Question: So, I have a data frame in R with node number and Lat, Long of different points.
Sample data for it:
'''
library(tidyverse)
set.seed(4)
node <- seq(1, 10)
lat <- runif(10, 77, 78)
long <- runif(10, 22, 23)
df <- data.frame(node, lat, long)
ggplot()+
geom_point(aes(x=long, y=lat))+
geom_text(aes(x=long, y=lat, label=node), size=5)
'''
[
Now I have a list with the routes like this:
'''
route <- c(1,6,2,3,1,10,4,1,5,8,1,3,7,1)
'''
Based on the order of the route, I want to draw arrows on the previous plot, so that it will look something like this:
<URL>
How can it be done? I could use geom_path but it will give the order based on the order of the data frame. Also if different colours can be added for the different routes like 1->6->2->3->1 in one colour, 1->5->8->1 in another then it will be better. But at the time the arrow can be sufficient.
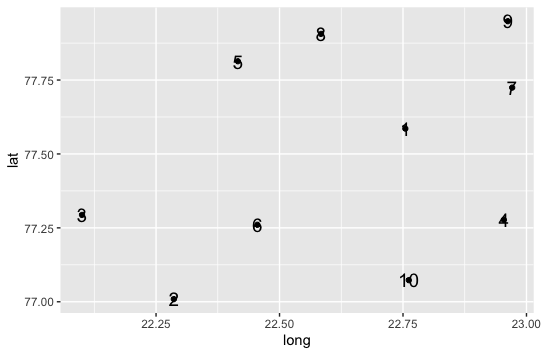
Answer: I came up with a very similar answer to the one Ben provided, just with a more flexible way of defining the coloring groups whenever the start position is 1 (this part could probably be a one liner, but I couldn't figure it out quickly) and using 'joins' to get the start and end segment positions.
Your code with the amended route:
'''
library(tidyverse)
set.seed(4)
node <- seq(1, 10)
lat <- runif(10, 77, 78)
long <- runif(10, 22, 23)
df <- data.frame(node, lat, long)
route <- c(1,6,2,3,1,10,4,1,5,8,1,9,7,1)
'''
Creating the segment dataframe:
'''
df2 = tibble(start = route, end = route[c(2:length(route), 1)]) %>%
filter(start != end) %>%
left_join(df, by = c("start" = "node")) %>%
left_join(df, by = c("end" = "node"), suffix = c("_start", "_end")) %>%
mutate(temp_coloring = if_else(start == 1, 1, 0)) %>%
mutate(coloring = if_else(temp_coloring == 1, cumsum(temp_coloring), NA_real_)) %>%
fill(coloring) %>%
select(-temp_coloring) %>%
mutate(coloring = as_factor(coloring))
'''
Plotting:
'''
df %>%
ggplot()+
geom_point(aes(x=long, y=lat))+
geom_text(aes(x=long, y=lat, label=node), size=5) +
geom_segment(data = df2 , aes(x = long_start, y = lat_start, xend = long_end, yend = lat_end, color = coloring),
arrow = arrow(length = unit(0.1, "inches")))
'''
<URL>